Question: In my WPF application I am having some following type of textbox

So, In this textbox, the text is not written by user it is generated by program, i wish to Highlight the particular text "Enter String Value" and when user clicks on that particular highlighted text only then I wish to fire a event.
Can u guys give me some hint or overview to achieve this. I tried few tricks but can't get success.
Thanks in advance.
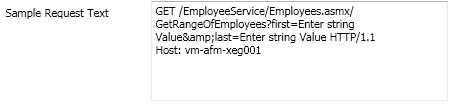
Answer: Use '<RichTextBox>' with '<FlowDocument>'. As I know, TextBox allow you to determinate font (color, size, etc.) only one time, and you wouldn't able to modify color of partial text in one 'TextBox'